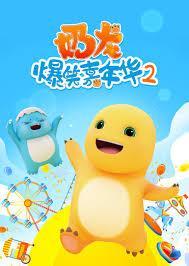
Label: nailong